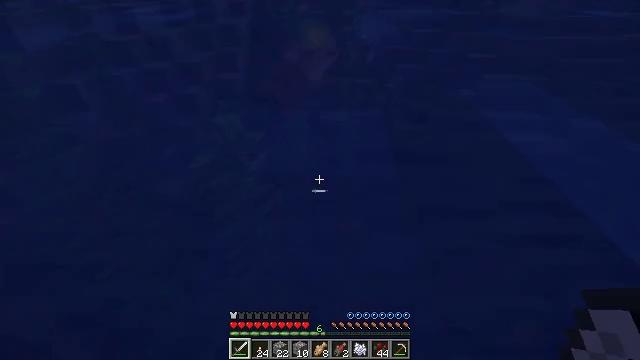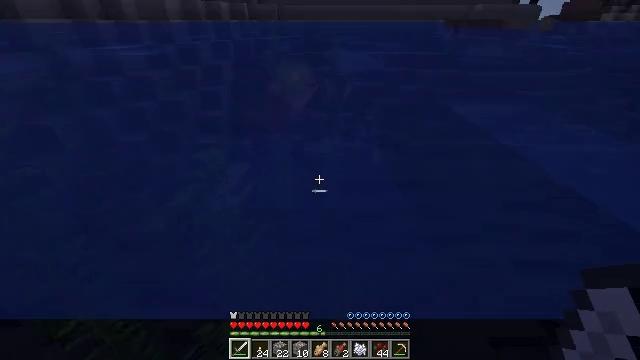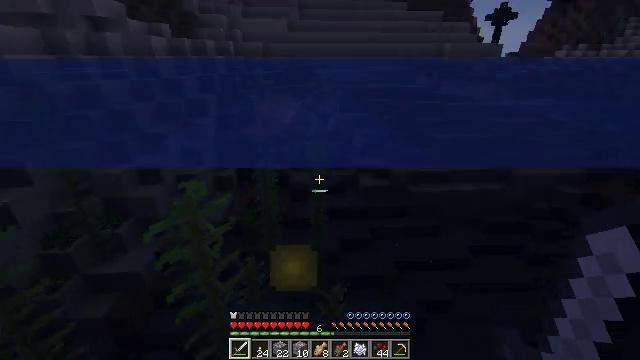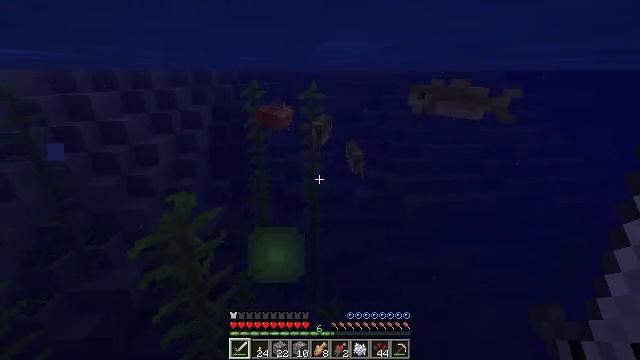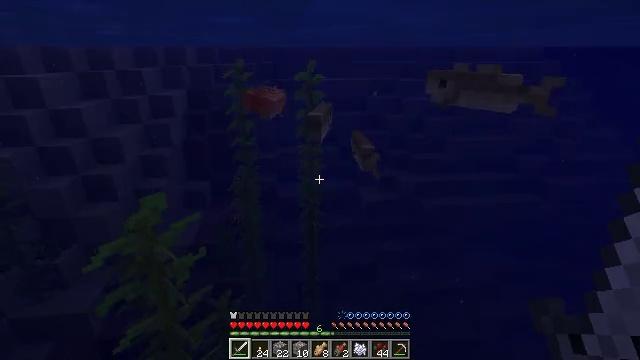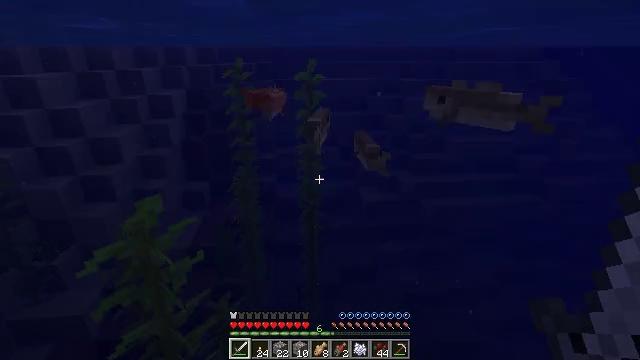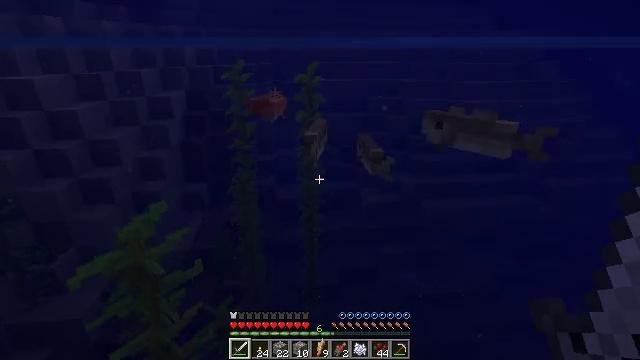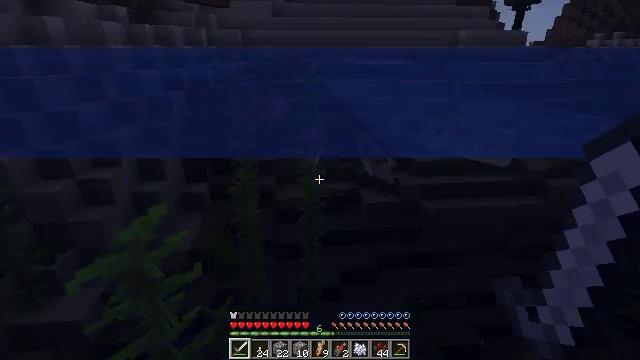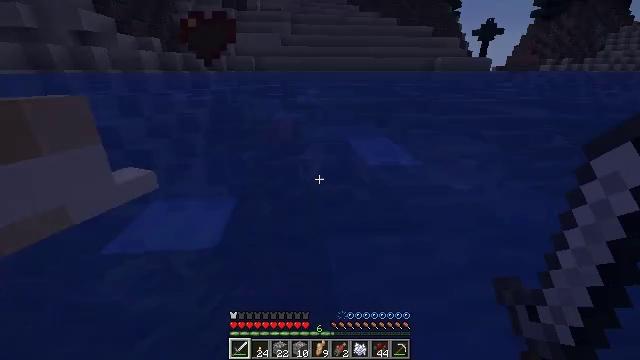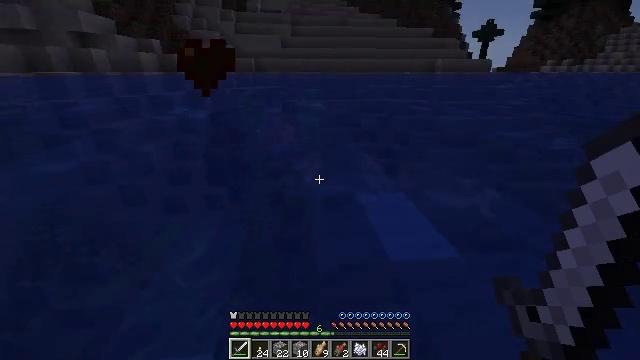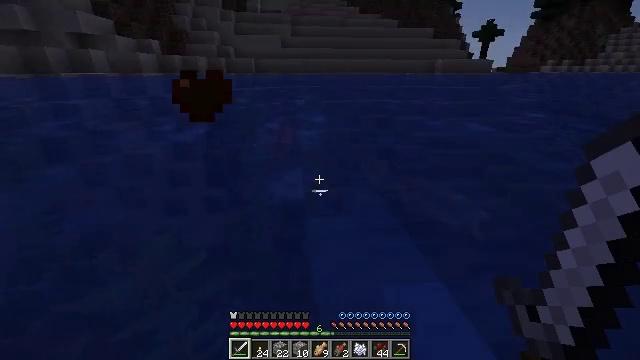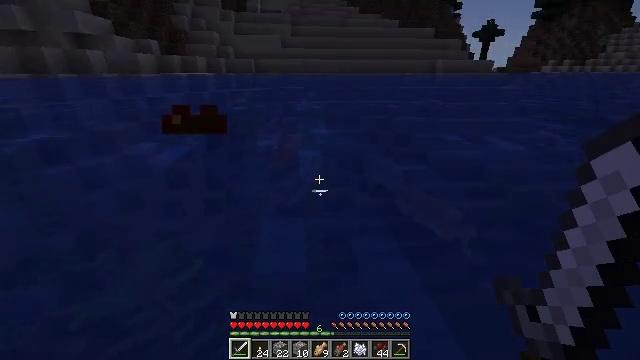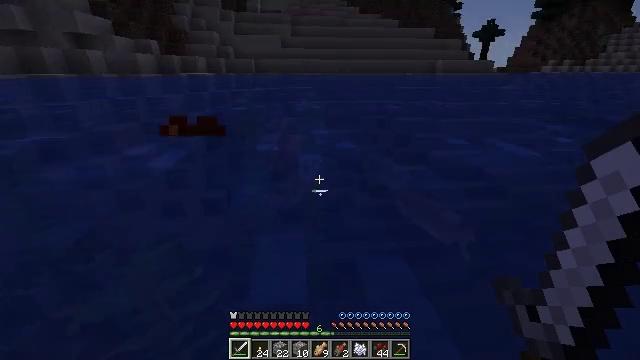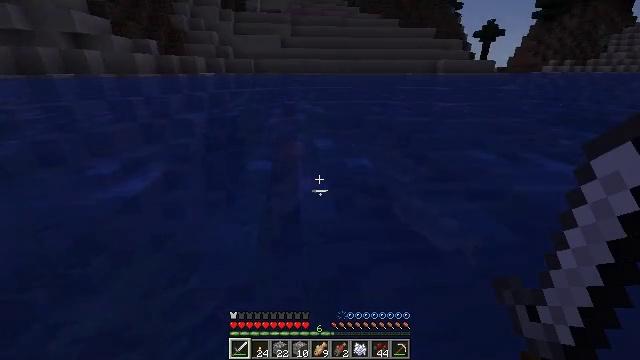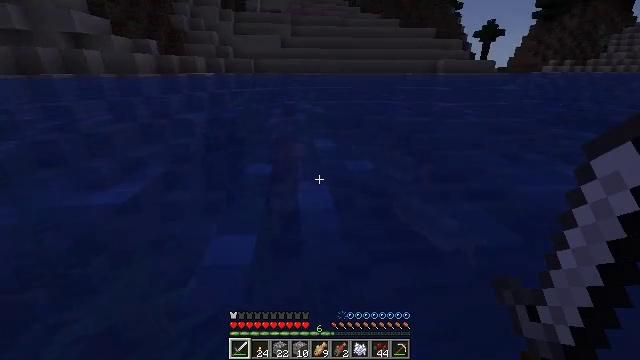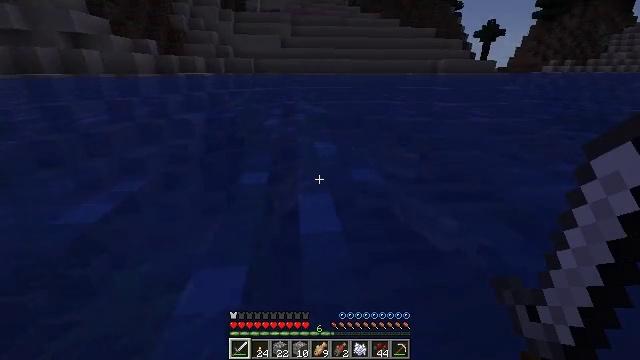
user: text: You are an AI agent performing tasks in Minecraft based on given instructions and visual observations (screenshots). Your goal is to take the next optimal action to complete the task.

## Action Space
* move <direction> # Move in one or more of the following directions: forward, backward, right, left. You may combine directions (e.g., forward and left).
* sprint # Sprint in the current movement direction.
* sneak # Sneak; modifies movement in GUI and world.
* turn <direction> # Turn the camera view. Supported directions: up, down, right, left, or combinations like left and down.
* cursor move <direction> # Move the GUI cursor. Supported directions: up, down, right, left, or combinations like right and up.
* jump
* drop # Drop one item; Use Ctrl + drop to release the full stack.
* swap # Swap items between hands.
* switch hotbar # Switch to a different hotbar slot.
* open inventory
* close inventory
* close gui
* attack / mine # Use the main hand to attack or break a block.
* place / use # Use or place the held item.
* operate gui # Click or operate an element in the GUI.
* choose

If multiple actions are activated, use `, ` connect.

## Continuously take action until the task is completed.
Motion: motion action
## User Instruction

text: Kill mobs in water.
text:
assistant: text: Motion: move forward, turn right and up
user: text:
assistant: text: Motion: move forward, turn right and up
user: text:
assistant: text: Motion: move forward, turn right and up
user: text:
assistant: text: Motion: move forward
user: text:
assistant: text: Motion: move forward, jump
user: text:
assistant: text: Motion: move forward, jump
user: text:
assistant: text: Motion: move forward, jump
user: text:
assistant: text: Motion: move forward
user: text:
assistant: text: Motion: move forward
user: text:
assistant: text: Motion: move forward
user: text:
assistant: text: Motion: move forward
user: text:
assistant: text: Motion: move forward
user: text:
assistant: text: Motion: move forward
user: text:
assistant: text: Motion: move forward
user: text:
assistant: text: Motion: move forward
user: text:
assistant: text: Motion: move forward, turn right and down
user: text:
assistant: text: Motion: move forward, turn right and down
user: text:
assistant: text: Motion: move forward, turn right and down
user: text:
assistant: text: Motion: move forward, turn right and down
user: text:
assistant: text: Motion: move forward
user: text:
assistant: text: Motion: move forward and move left
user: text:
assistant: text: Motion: move forward and move left
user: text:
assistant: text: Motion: move forward and move left
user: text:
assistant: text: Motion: move forward and move left, turn right
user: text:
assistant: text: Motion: move forward and move left, turn right and up
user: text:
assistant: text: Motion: move forward and move left, turn right and up
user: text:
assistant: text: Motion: move forward and move left, turn right and up
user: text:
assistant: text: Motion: move forward and move left, turn right and up
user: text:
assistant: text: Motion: move forward, turn right and up
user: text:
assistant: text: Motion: move forward, turn up